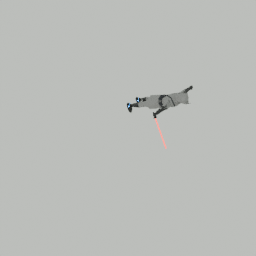
Label: people